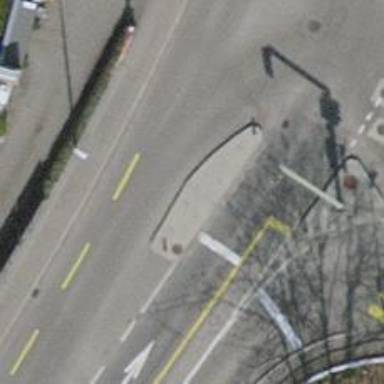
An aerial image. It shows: Primary road with asphalt surface and designated cycle lane.